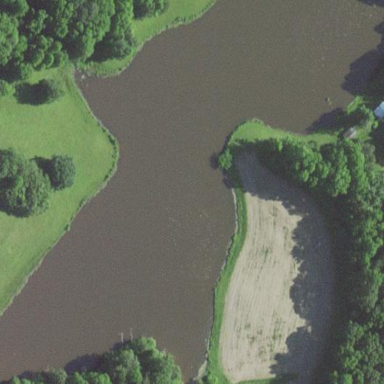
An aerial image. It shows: Natural landscape featuring water.